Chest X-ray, PA view. Patient: 34 years old, sex F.
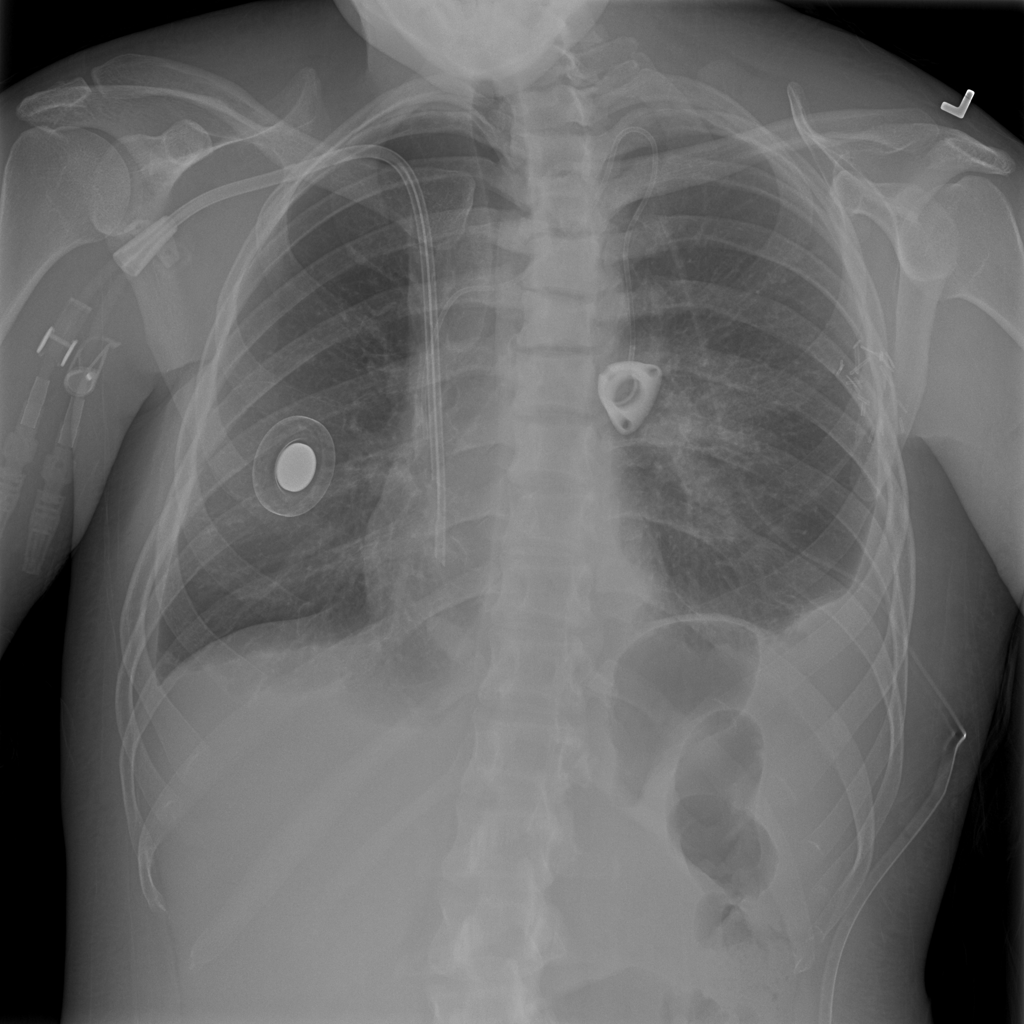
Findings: Effusion